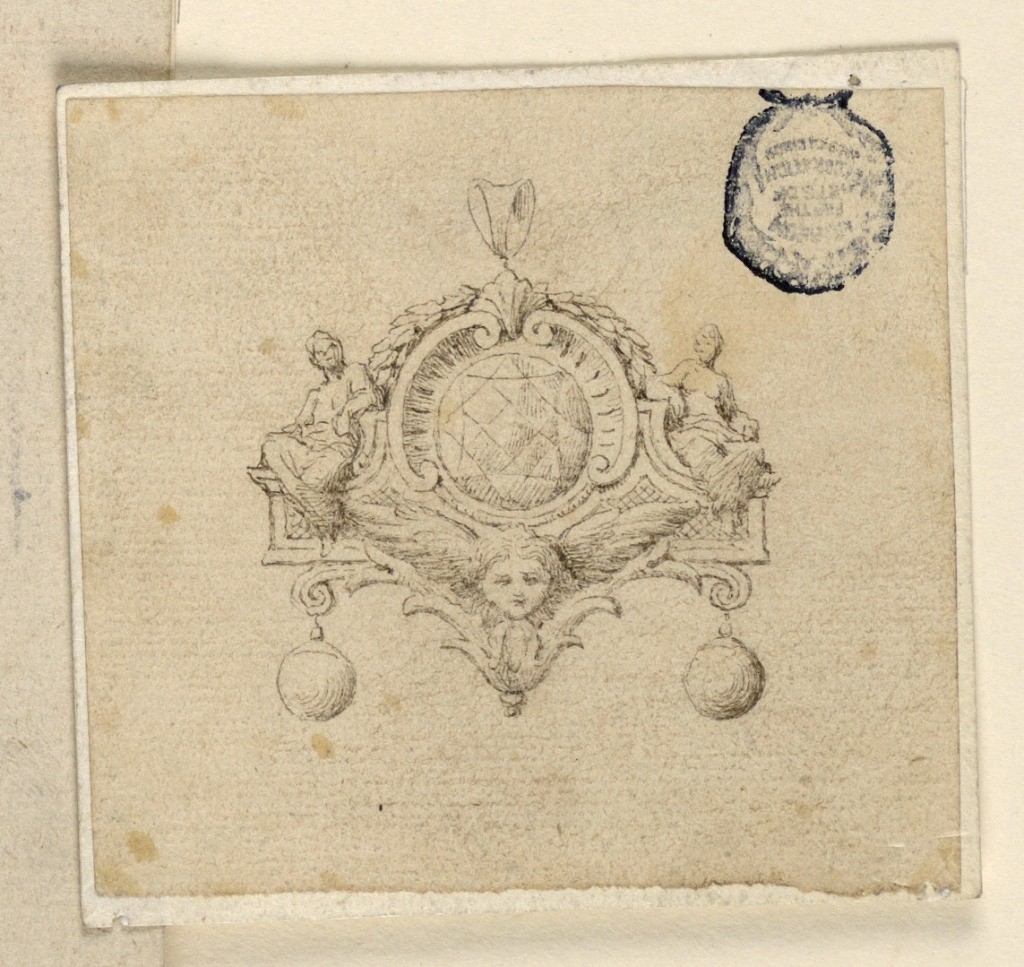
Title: Design for a Pendant
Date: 1850–75
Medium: Pen and ink on paper
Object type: Drawing
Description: In the shape of a pediment with a circular diamond between two framing volutes. On either side are seated female figures, a cherub head below. Below, hanging two round pearls.